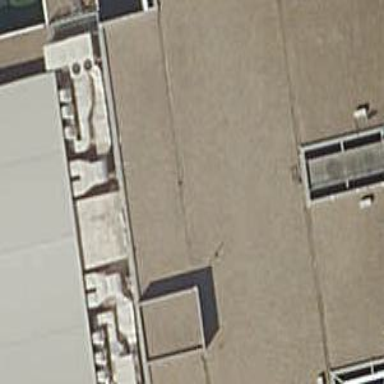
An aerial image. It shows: University building with flat concrete roof.